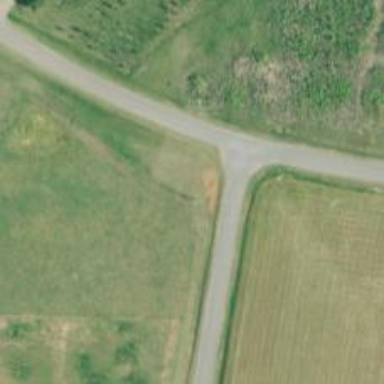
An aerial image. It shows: Unclassified road with asphalt surface.